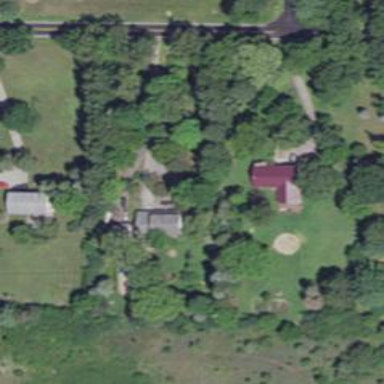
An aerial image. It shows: Driveway.